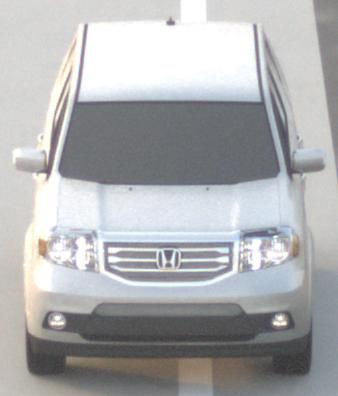
Make: Honda
Model: Pilot
Detailed model: Gen. 2 Facelift
Model produced from: 2012
Model produced until: 2015
Doors: 5
Color: white
Road condition: dry road
Daytime: sunrise or sunset
Contrast: low contrast